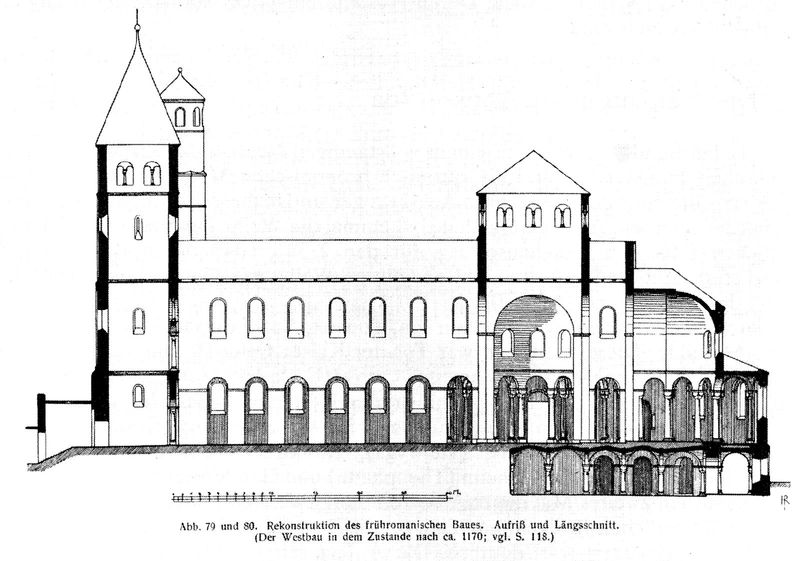
Titel: St. Maria im Kapitol in Köln
Standort: Köln, St. Maria im Kapitol (EU - D - NRW)
Schlagwörter: weiß, fenster, schwarz, skizze, zeichnung, dach, gebäude, architektur, kirche, turm, turmspitze, seitenansicht, keller, türme, dom, schwarzweiß, kathedrale, kirchenschiff, halboffen, etagen, rekonstruktion, grundriss, aufriss, maßstab, bauplan, fensterbögen, längsschnitt, westbau, 1170